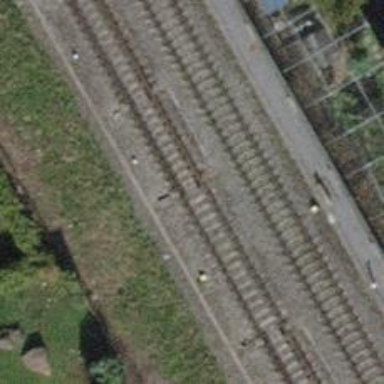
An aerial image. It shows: Railway switch.